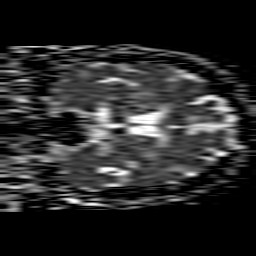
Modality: ADC
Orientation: coronal
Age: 80
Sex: female
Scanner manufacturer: philips
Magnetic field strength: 1.5 T
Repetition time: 3.639 s
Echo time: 0.09255 s